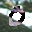
Label: 0